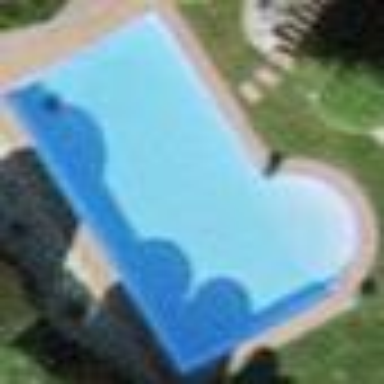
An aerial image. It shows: Swimming pool located in leisure land.